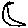
Label: moon